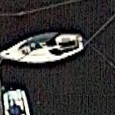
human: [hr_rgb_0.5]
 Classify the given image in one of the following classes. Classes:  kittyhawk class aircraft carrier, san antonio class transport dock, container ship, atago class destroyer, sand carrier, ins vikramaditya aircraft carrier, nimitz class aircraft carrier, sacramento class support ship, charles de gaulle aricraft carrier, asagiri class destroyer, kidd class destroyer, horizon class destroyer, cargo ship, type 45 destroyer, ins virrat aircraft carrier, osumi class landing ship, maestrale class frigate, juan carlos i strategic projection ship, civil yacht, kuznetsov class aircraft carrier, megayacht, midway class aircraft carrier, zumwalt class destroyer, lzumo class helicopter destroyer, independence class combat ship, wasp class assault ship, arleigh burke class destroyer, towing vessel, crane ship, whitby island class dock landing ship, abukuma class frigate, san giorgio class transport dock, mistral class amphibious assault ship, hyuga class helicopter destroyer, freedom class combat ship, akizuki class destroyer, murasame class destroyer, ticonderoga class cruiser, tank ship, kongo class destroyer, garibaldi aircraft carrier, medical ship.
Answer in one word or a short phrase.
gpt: Civil yacht